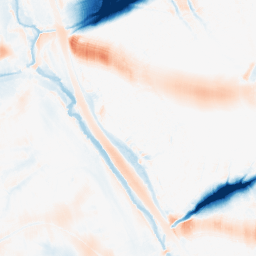
Category: morphological
Decomposition family: morphological_ellipse
Decomposition parameters: operation: average
width: 50
height: 30
Upsampling method: sinc_hamming
Upsampling parameters: scale: 2
kernel_size: 16
Upsampling scale: 2